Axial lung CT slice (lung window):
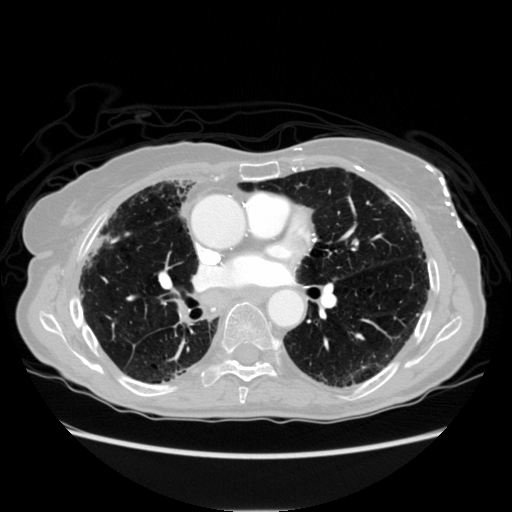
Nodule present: no